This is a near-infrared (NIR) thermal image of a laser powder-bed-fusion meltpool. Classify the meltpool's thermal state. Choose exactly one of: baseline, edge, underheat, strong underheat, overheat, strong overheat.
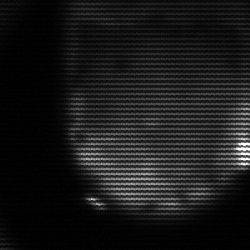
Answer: edge